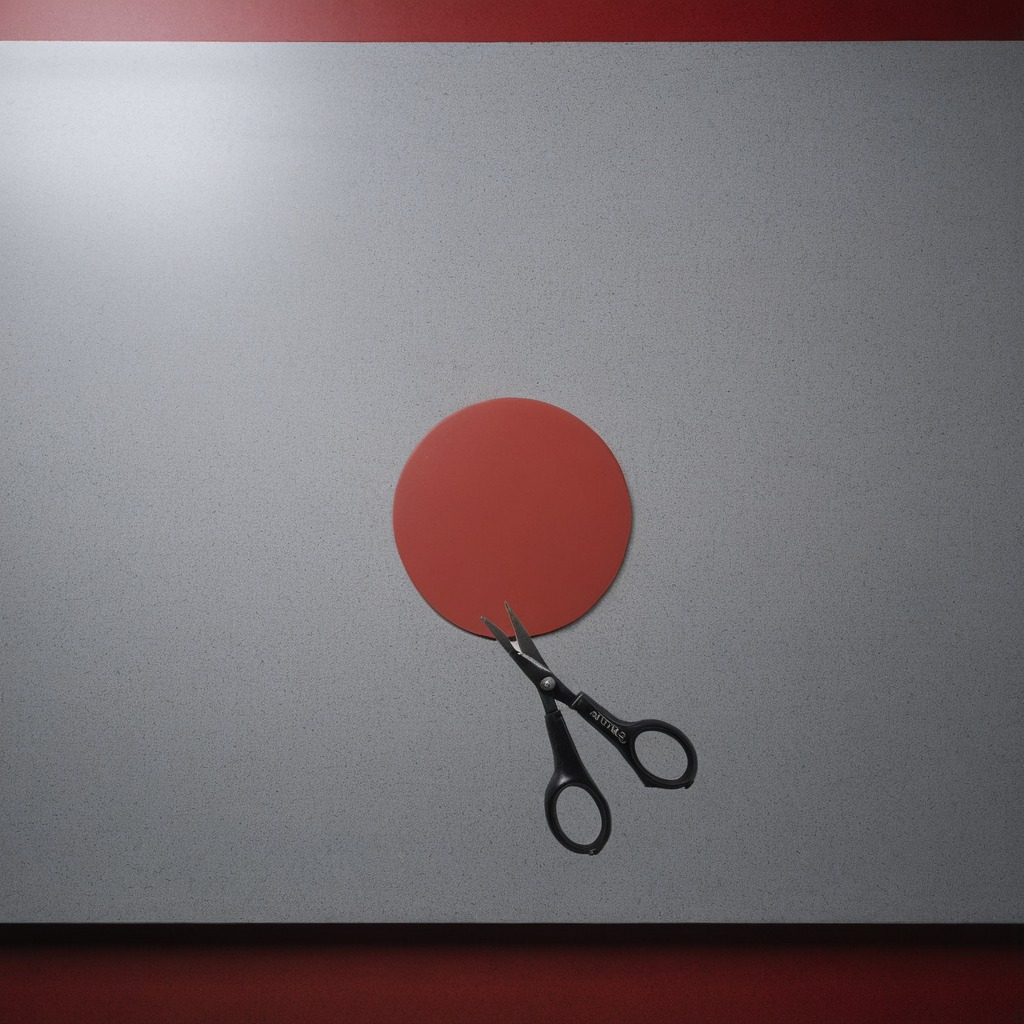
A scissor lies on the tabletop.